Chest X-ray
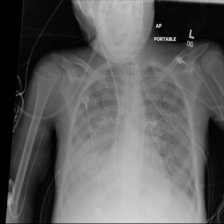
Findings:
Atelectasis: positive
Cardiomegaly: negative
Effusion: negative
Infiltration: positive
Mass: negative
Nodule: negative
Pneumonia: negative
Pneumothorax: negative
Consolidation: positive
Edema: negative
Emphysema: negative
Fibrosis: negative
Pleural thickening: negative
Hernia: negative